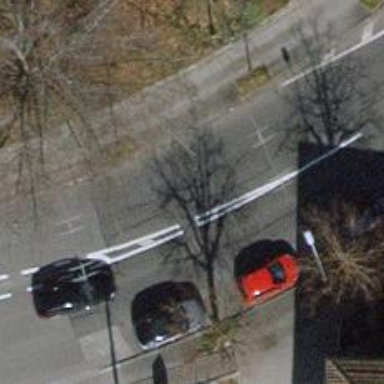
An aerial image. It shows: Tertiary road with asphalt surface and trolley wire.